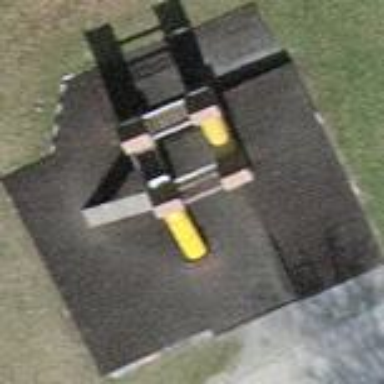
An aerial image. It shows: Playground structure with tartan surface.